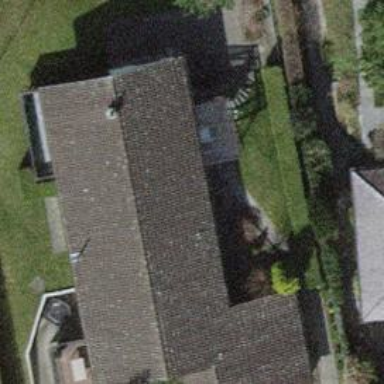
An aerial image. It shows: Detached building.